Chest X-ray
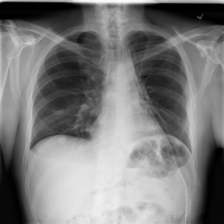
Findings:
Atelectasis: negative
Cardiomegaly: negative
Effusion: negative
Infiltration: negative
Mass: negative
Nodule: positive
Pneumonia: negative
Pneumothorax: positive
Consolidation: negative
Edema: negative
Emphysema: negative
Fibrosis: negative
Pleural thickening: negative
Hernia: negative